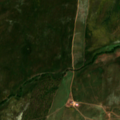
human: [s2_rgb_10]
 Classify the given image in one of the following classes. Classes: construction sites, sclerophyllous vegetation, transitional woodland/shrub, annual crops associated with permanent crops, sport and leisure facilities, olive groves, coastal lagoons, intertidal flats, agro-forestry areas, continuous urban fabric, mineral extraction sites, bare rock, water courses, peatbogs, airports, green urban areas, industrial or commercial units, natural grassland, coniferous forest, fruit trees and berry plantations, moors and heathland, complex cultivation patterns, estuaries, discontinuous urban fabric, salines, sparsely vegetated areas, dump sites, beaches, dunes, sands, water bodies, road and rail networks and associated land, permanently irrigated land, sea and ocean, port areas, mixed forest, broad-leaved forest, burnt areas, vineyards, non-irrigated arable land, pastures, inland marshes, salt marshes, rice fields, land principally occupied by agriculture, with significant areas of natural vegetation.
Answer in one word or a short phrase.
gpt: continuous urban fabric